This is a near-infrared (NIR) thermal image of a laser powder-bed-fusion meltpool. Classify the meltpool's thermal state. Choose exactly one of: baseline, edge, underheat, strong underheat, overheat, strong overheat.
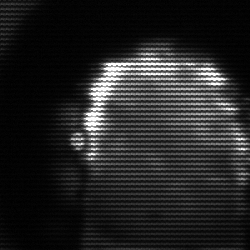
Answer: baseline